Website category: sports
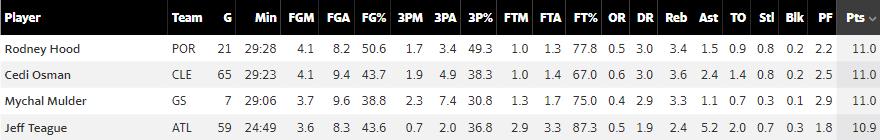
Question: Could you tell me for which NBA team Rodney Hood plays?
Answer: POR

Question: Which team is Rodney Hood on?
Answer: POR

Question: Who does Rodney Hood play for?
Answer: POR

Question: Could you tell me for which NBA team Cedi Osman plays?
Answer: CLE

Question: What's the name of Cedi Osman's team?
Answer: CLE

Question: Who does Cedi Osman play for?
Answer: CLE

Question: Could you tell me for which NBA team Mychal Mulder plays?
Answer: GS

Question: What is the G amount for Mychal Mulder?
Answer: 7

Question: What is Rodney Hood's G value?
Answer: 21

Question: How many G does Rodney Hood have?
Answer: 21

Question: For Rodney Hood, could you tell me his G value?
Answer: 21

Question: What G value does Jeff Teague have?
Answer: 59

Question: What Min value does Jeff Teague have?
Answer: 24:49

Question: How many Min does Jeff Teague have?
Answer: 24:49

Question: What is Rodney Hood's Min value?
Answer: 29:28

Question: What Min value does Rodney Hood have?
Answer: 29:28

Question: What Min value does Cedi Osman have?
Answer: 29:23

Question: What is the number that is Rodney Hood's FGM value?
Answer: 4.1

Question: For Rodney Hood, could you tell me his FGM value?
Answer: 4.1

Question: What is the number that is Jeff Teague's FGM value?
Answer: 3.6

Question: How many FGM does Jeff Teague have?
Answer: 3.6

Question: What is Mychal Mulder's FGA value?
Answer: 9.6

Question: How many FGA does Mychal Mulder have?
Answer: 9.6

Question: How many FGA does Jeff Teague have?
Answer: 8.3

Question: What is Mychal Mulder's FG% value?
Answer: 38.8

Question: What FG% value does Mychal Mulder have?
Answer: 38.8

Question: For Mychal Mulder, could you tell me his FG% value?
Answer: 38.8

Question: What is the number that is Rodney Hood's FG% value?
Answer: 50.6

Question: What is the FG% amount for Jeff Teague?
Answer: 43.6

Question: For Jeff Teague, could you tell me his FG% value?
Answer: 43.6

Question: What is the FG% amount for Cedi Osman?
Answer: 43.7

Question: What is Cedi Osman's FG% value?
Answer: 43.7

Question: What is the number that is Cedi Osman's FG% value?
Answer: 43.7

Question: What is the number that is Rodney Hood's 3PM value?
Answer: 1.7

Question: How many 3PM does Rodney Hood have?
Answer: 1.7

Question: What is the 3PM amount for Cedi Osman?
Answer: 1.9

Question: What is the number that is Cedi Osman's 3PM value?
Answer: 1.9

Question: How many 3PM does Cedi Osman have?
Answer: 1.9

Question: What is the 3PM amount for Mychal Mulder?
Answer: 2.3

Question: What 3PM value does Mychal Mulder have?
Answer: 2.3

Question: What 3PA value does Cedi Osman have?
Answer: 4.9

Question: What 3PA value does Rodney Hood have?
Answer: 3.4

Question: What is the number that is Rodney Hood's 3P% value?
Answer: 49.3

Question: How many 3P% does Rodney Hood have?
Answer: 49.3

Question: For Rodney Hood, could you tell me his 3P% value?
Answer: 49.3

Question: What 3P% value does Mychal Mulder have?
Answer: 30.8

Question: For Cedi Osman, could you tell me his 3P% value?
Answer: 38.3

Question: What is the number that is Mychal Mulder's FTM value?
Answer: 1.3

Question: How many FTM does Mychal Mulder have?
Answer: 1.3

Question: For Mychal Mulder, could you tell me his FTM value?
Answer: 1.3

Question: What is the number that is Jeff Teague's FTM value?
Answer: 2.9

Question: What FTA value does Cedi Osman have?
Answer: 1.4

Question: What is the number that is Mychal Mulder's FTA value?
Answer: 1.7

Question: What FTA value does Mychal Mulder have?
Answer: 1.7

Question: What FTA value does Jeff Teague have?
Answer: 3.3

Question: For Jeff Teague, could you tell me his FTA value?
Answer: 3.3

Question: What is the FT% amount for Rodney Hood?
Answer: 77.8

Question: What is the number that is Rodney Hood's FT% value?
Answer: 77.8

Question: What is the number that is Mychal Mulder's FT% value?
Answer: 75.0

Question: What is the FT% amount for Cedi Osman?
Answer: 67.0

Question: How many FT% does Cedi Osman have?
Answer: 67.0

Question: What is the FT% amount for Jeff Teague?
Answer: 87.3

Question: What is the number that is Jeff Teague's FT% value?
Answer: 87.3

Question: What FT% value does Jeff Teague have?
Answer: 87.3